Aerial crown-view tile of a tropical tree (Barro Colorado Island, Panama), acquired 20250915:
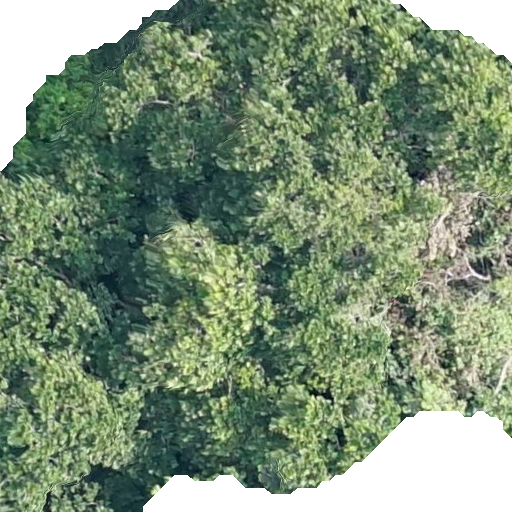
Species: Anacardium excelsum
GBIF accepted scientific name: Anacardium excelsum
Crown area: 411.754 m²